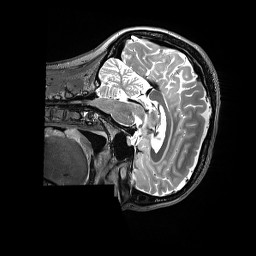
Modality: T2w
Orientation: sagittal
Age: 47
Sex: female
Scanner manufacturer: siemens
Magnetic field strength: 3 T
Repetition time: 3.2 s
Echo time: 0.564 s